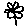
Label: flower